Interaction volume radius: 10 \u00c5
Interaction volume height: 10 \u00c5
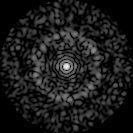
Disorder parameter: 0.8244